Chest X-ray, AP view. Patient: 22 years old, sex M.
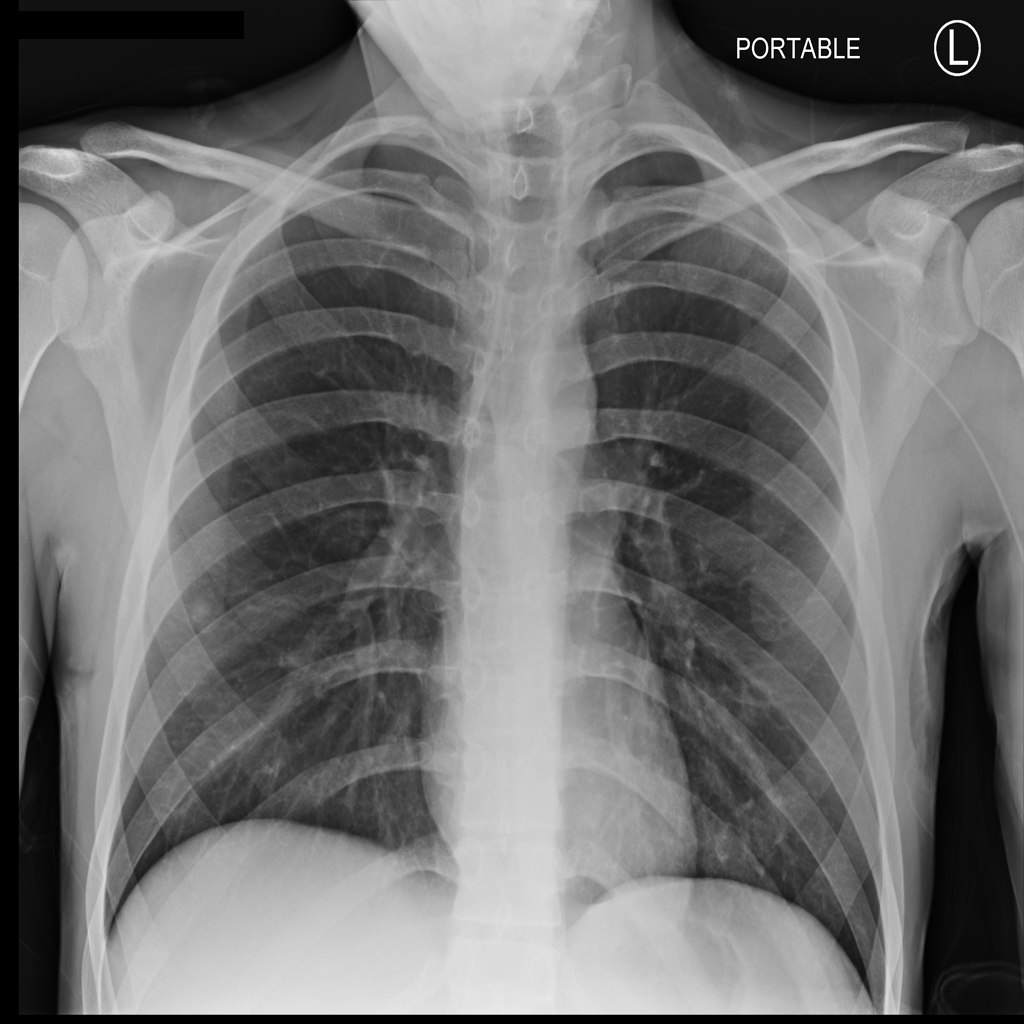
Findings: Nodule